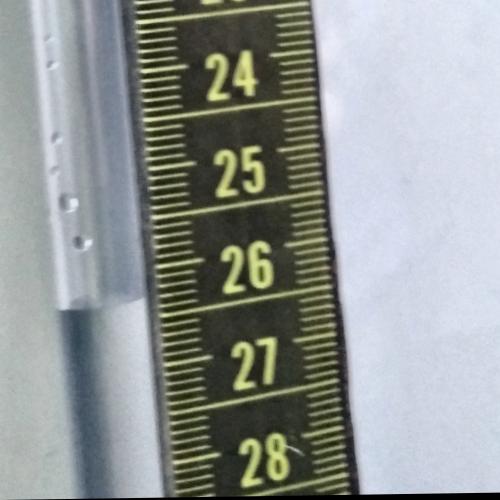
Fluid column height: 26.3 cm